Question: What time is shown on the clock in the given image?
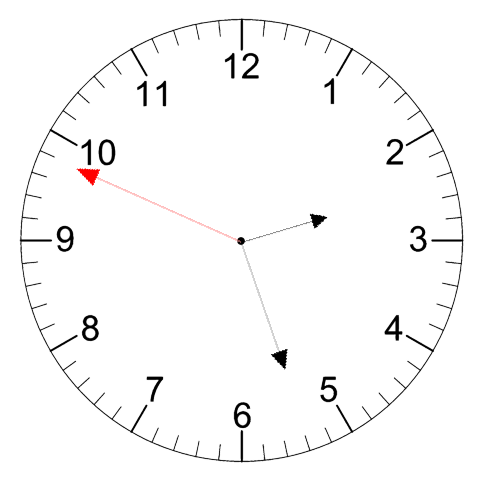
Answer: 02:26:49